RGB frame:
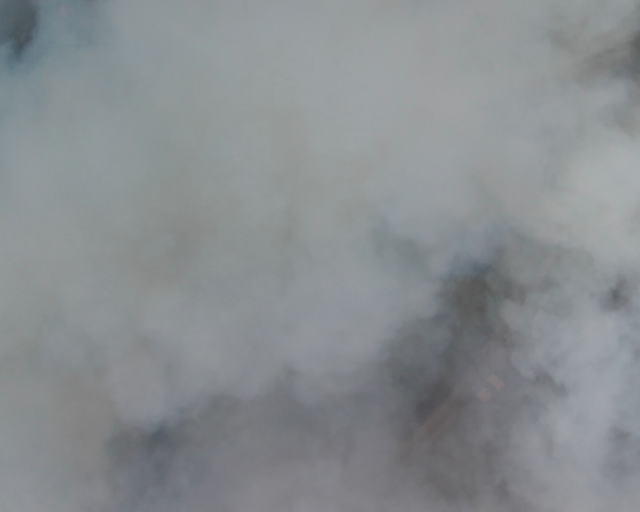
Thermal frame:
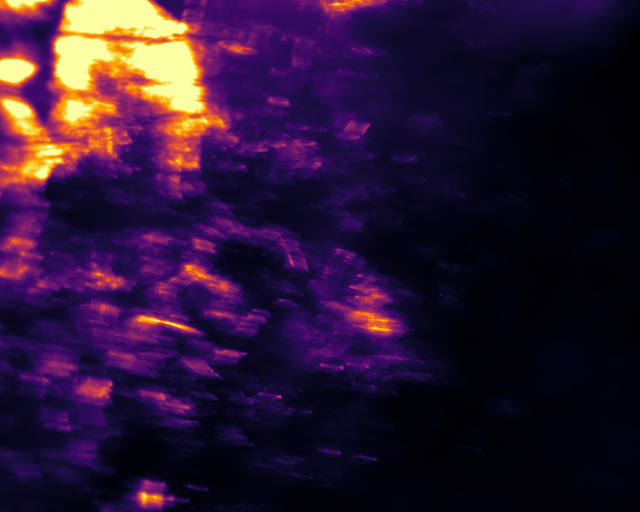
Captured: 2026-02-26 03:05:33
Pixels at or above 80 °C: 41210 (fraction of frame: 0.1258)